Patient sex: F
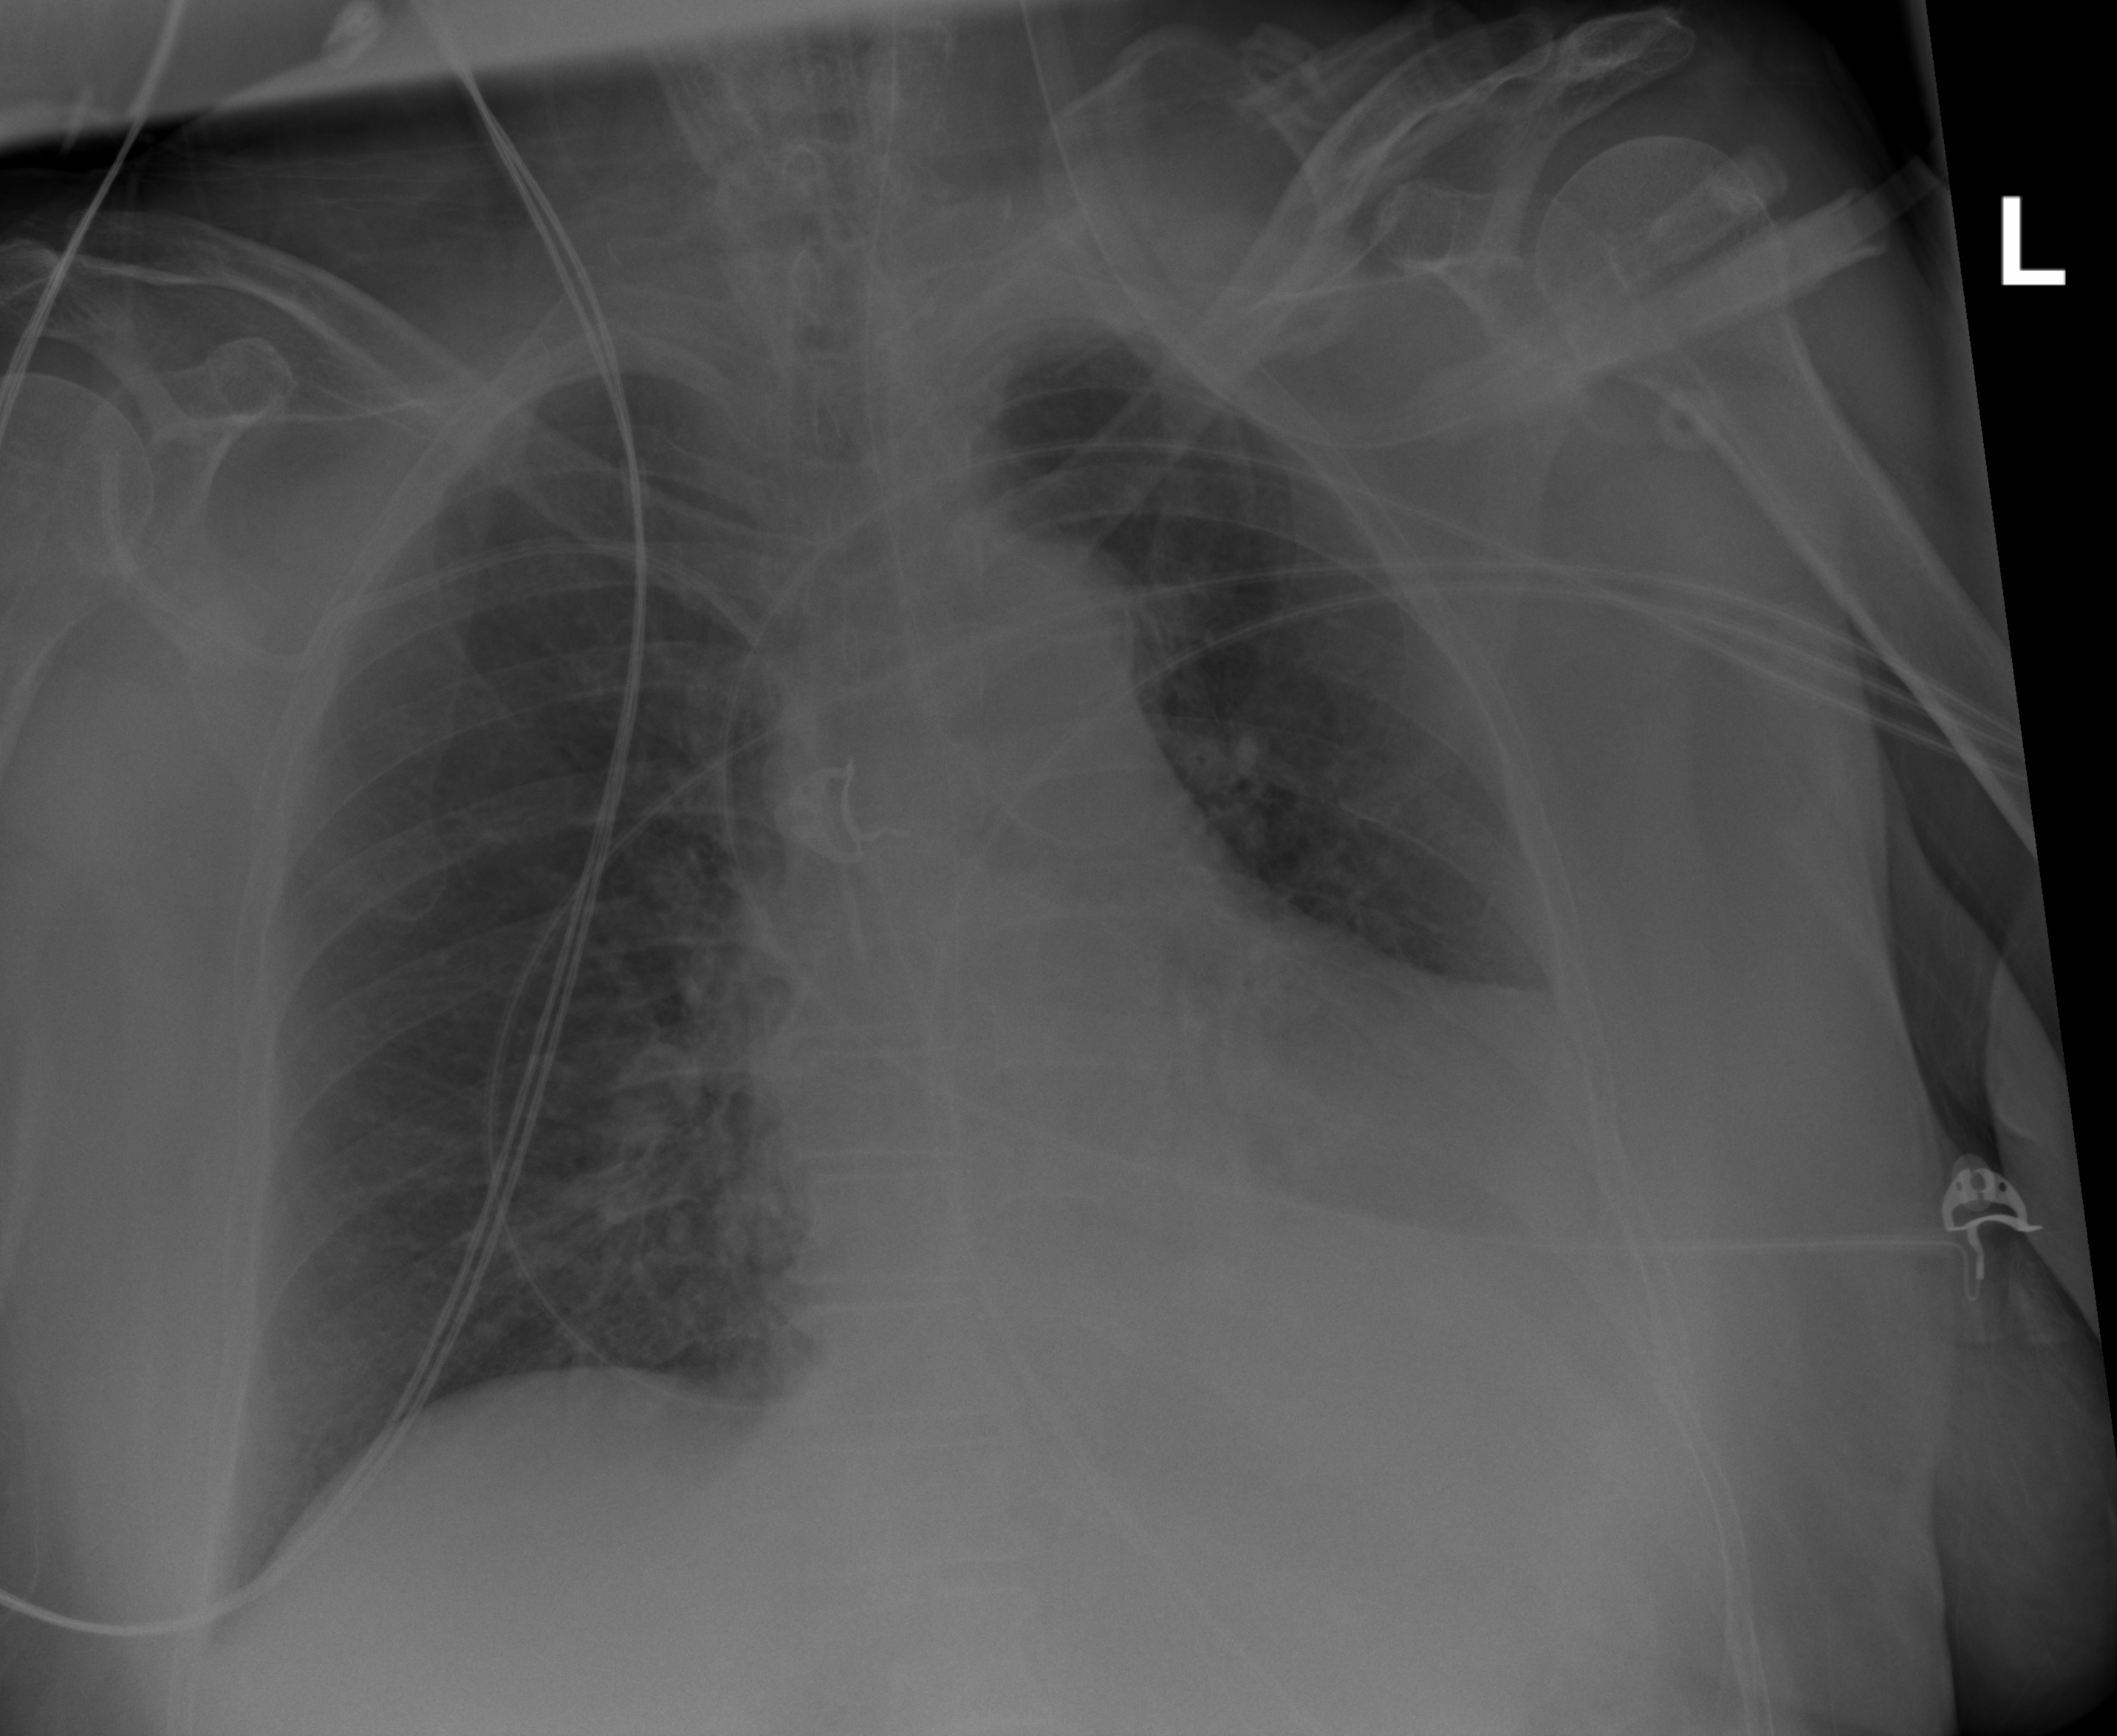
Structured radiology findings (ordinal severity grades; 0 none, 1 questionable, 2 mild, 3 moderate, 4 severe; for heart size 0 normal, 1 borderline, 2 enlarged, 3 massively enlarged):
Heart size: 1
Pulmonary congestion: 0
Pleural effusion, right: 0
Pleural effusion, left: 1
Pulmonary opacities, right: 0
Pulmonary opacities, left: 0
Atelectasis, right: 0
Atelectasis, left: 0